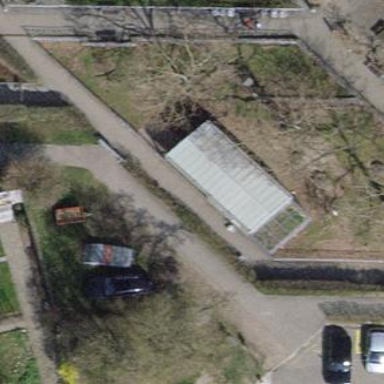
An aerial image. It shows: Shed.